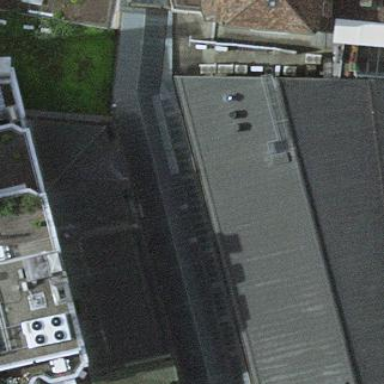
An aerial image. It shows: Glass roof.